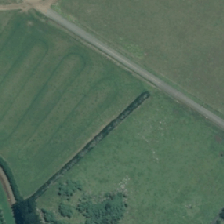
Land cover: shortrotation_cropland